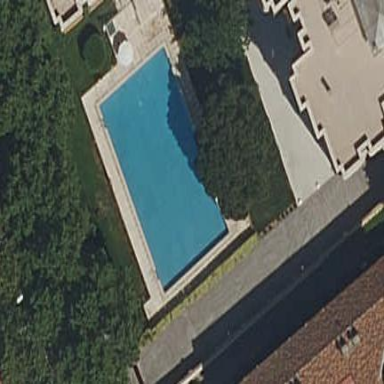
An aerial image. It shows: Swimming pool located in leisure land.